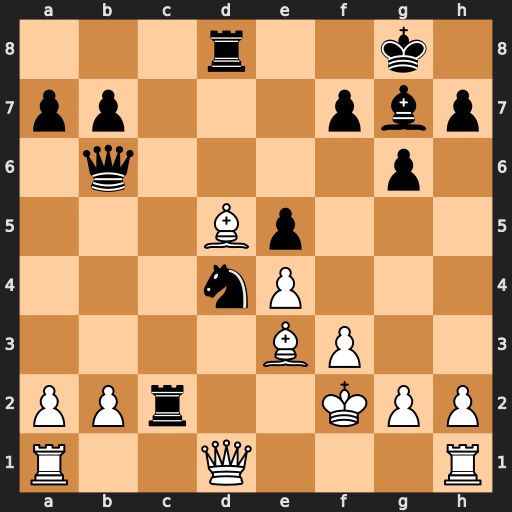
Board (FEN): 3r2k1/pp3pbp/1q4p1/3Bp3/3nP3/4BP2/PPr2KPP/R2Q3R
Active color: w
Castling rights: -
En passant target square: -
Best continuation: Qxc2 Nxc2 Bxb6